Question: I have a question on writing a query for a subtree of results returned from a hierarchical query.
Essentially I have to pull data from a table that has organizations and sub organizations. The orgs are hierarchical and use a numerical sequence as an identifier. A name can be assigned to several organizations. I already have the segment for this criteria written and working (it is below).
Now, however, I have to return results of the subtree (this segment is what is to be written now) for a forthcoming web page. It will return results for a search function where the user enters a name and can see all of the org codes that the name is associated with. I am at a loss as to how to do this with the hierarchical query and any assistance would be most appreciated.
Here is the working code for the hierarchical query:
'''
WITH OrgCode_hierarchy (ParentOrgCodeID, OrgCodeID, OrgCode, OrgName, OrgCodeSortOrder, LEVEL) AS
(
SELECT o_base.ParentOrgCodeID, o_base.OrgCodeID, o_base.OrgCode, o_base.OrgName, cast('::' + o_base.OrgCode + '::' AS VARCHAR (200)) AS OrgCodeSortOrder, 0 AS LEVEL
FROM L_OrgCode o_base
WHERE o_base.OrgCode is not null
UNION all
SELECT o_child.ParentOrgCodeID, o_child.OrgCodeID, o_child.OrgCode, o_child.OrgName, cast (ho.OrgCodeSortOrder + CASE WHEN left(o_child.OrgCode, 2) = '::' THEN '::' ELSE '' END + o_child.OrgCode + '::' AS VARCHAR (200)) AS OrgCodeSortOrder, LEVEL + 1 AS LEVEL
FROM L_OrgCode o_child
inner join OrgCode_hierarchy ho on o_child.ParentOrgCodeID = ho.OrgCodeID
)
SELECT DISTINCT ParentOrgCodeID, OrgCodeID, OrgCode, OrgName, OrgCodeSortOrder, LEVEL
FROM OrgCode_hierarchy
ORDER BY 1
'''
And here is a sample of the returned results from that query:

Thanks again!
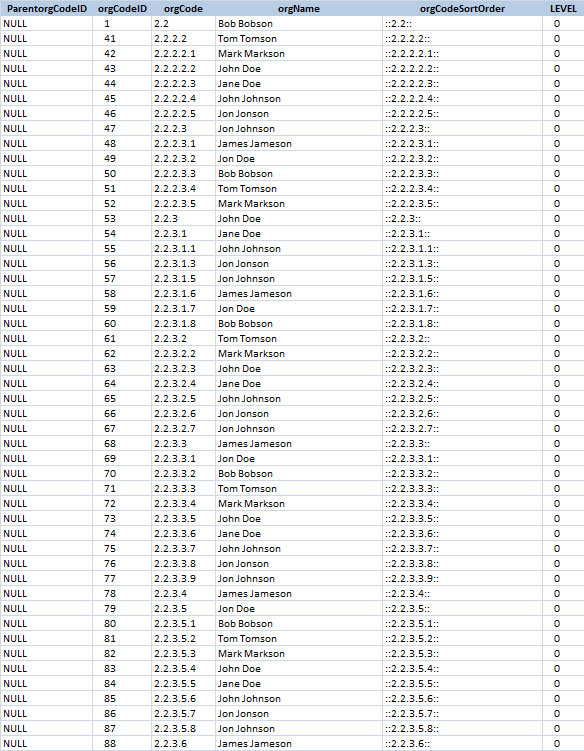
Answer: Couldn't you just add the Id of the user in the CTE, and just add a where clause in the final query? i.e :